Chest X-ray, PA view. Patient: 76 years old, sex M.
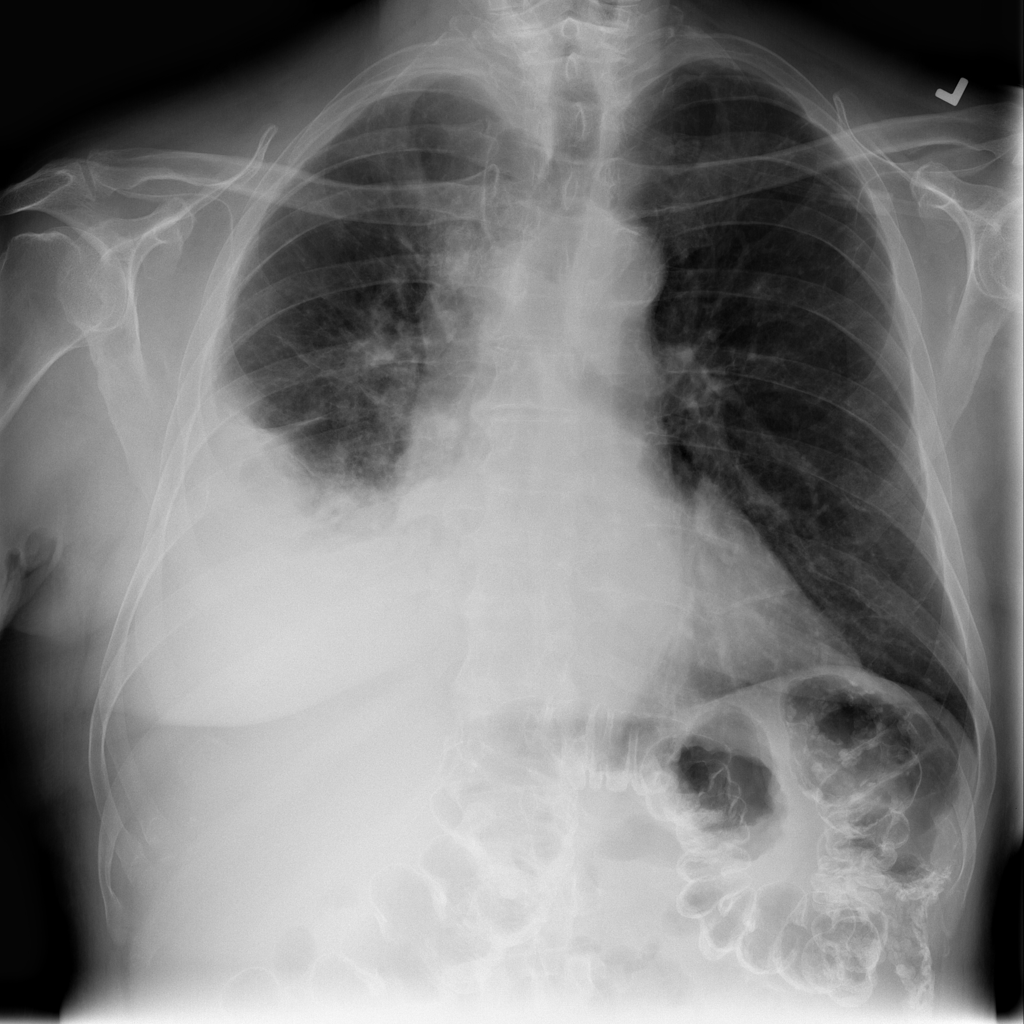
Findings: Effusion